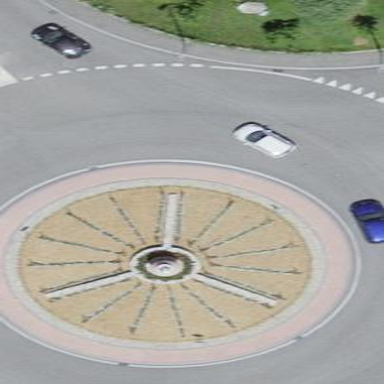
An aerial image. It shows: Secondary road made of asphalt leading to roundabout.